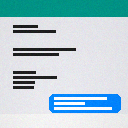
Screen state: on